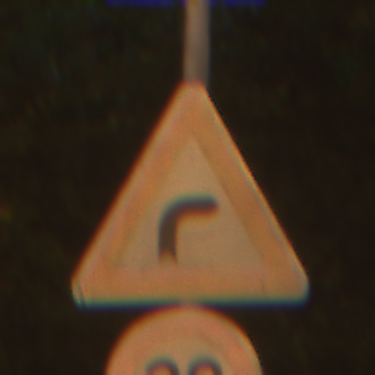
Verkehrszeichen: KurveRechts
Zusatzzeichen unten: Geschwindigkeit30
Umgebung: Outdoor, Urban
Tageszeit: Night
Wetter: Clear
Licht: Artificial
Jahreszeit: NotSpecified
Kontrast: HighContrast